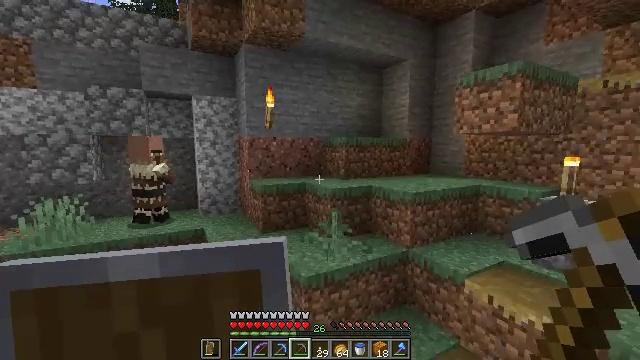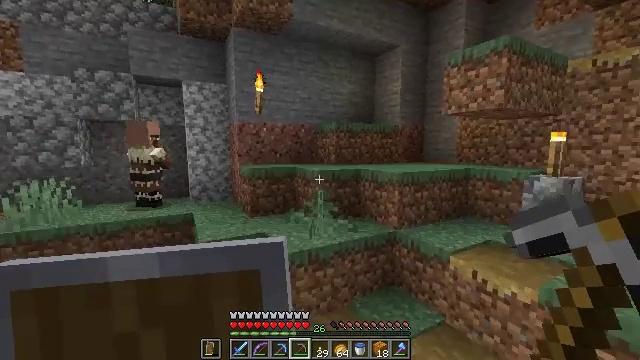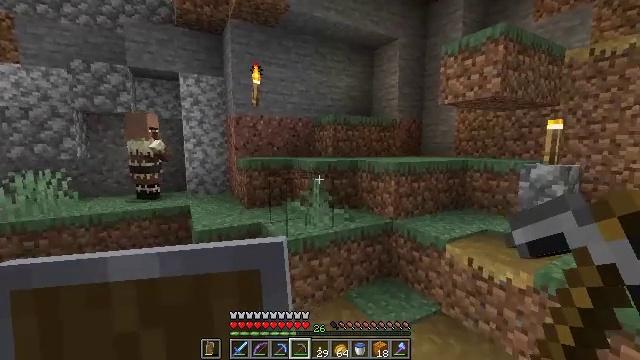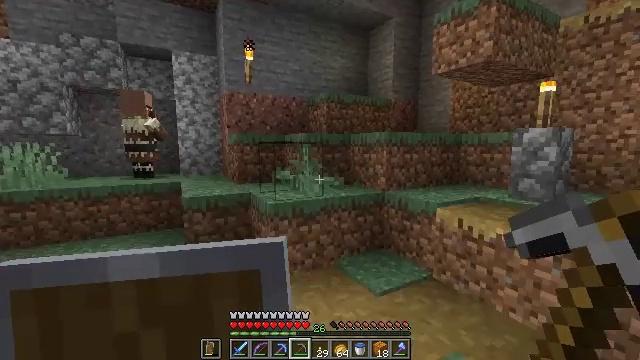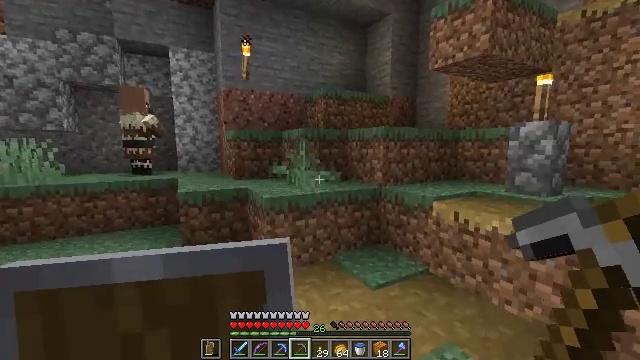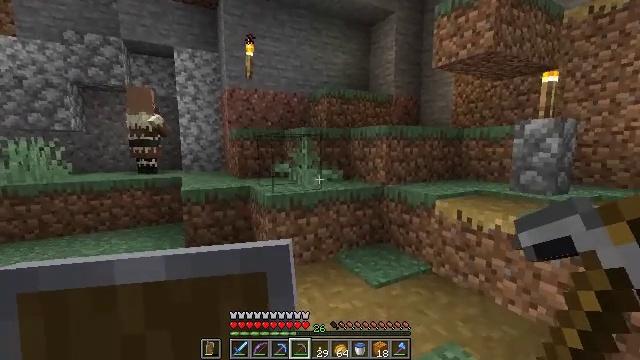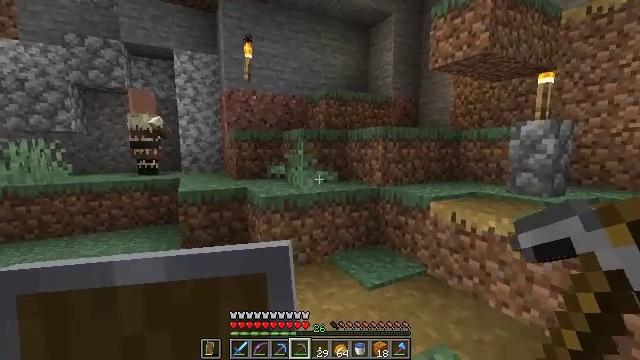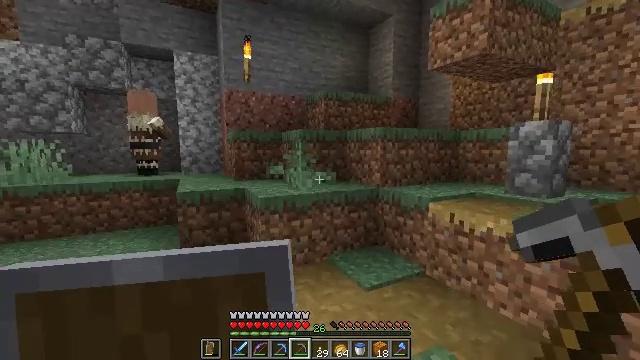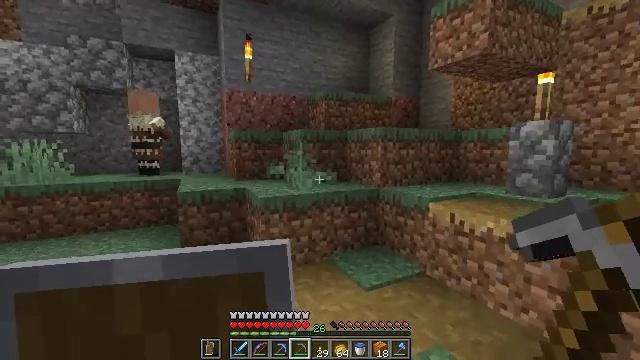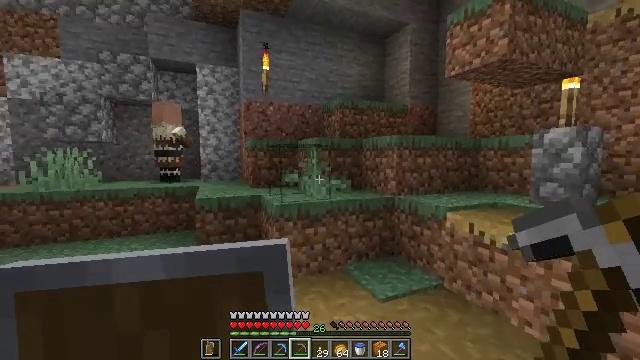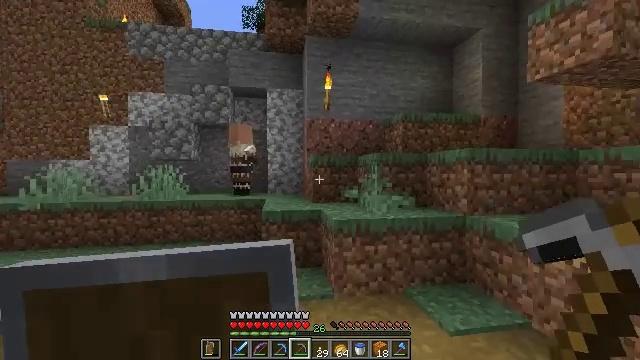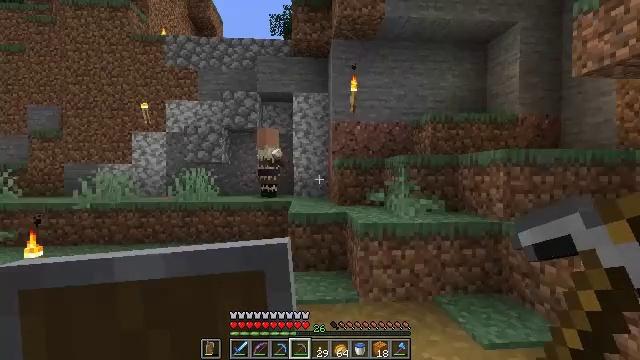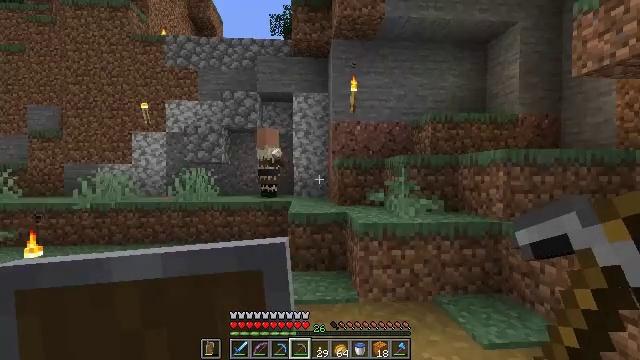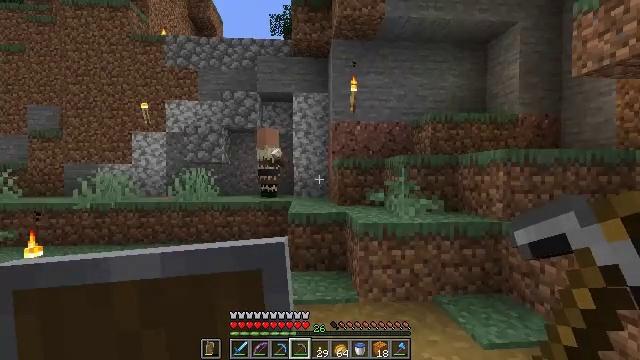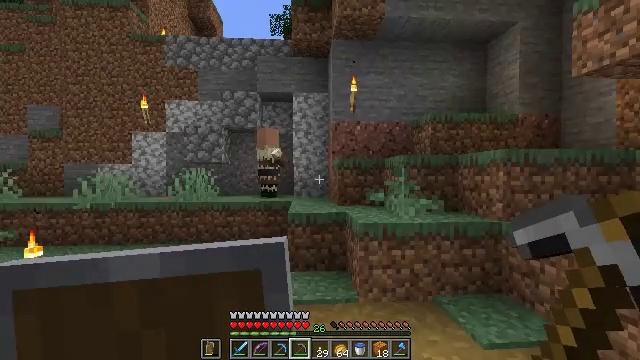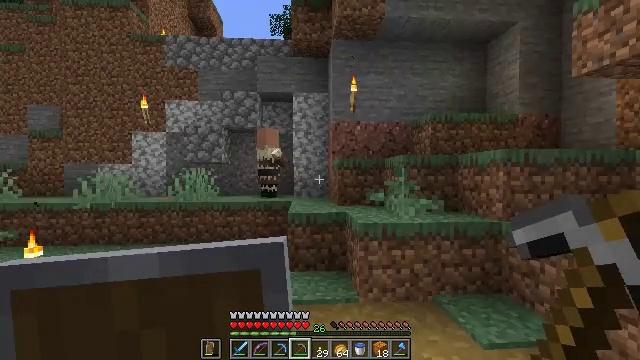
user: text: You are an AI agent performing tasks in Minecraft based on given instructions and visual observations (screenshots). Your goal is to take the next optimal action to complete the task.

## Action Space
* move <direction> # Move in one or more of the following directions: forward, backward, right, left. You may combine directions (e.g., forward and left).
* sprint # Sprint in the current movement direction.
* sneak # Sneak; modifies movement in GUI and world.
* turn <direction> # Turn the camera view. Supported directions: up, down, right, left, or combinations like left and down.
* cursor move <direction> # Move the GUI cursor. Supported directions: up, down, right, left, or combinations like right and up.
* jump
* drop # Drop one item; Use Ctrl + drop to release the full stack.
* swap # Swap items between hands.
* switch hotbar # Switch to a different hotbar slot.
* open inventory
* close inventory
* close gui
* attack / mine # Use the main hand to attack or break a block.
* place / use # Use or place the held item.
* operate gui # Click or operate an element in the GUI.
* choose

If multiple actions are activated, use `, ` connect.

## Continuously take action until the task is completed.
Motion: motion action
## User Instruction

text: Collect the anvil after mining.
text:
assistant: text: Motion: no_op
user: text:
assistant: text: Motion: no_op
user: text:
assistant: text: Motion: no_op
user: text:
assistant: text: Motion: no_op
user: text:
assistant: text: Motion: turn left
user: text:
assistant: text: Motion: no_op
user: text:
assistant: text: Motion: no_op
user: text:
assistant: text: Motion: no_op
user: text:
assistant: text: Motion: turn left and up
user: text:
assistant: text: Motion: turn left and up
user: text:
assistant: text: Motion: turn left
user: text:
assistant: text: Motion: no_op
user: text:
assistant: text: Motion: no_op
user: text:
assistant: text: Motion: no_op
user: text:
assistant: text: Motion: no_op
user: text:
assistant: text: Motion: no_op
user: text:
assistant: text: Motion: move forward
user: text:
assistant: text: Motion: move forward
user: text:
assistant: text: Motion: move forward, turn right and down
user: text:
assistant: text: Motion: turn right and down
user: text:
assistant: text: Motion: turn right
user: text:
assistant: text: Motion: turn right
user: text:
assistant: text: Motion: move forward
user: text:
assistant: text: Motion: move forward and move right, turn right and up
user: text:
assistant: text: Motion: move forward and move right, turn right
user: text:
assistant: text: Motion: move forward and move right, turn right
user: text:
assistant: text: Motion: move forward and move right, turn right
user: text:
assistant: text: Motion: move forward and move right, turn right and down
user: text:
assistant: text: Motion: move forward and move right, turn right and down
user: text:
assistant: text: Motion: move forward and move right, turn right and up